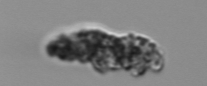
Label: fecal_pellet